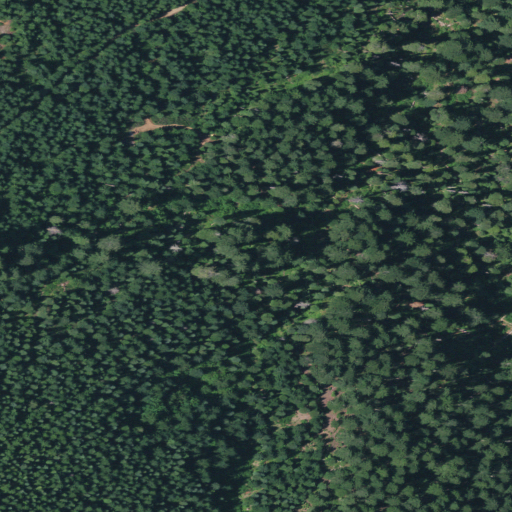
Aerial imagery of valley in Oregon named Silver Gulch containing evergreen forest and grassland